Question: I wanna create permission screen like playstore permission screen. I get permission string from apk AndroidManifest but I wanna show category in which permission it fall and description of the permission. Could someone help me how can I get the category and description for each '<uses-permission'> in manifest
Please refer below image

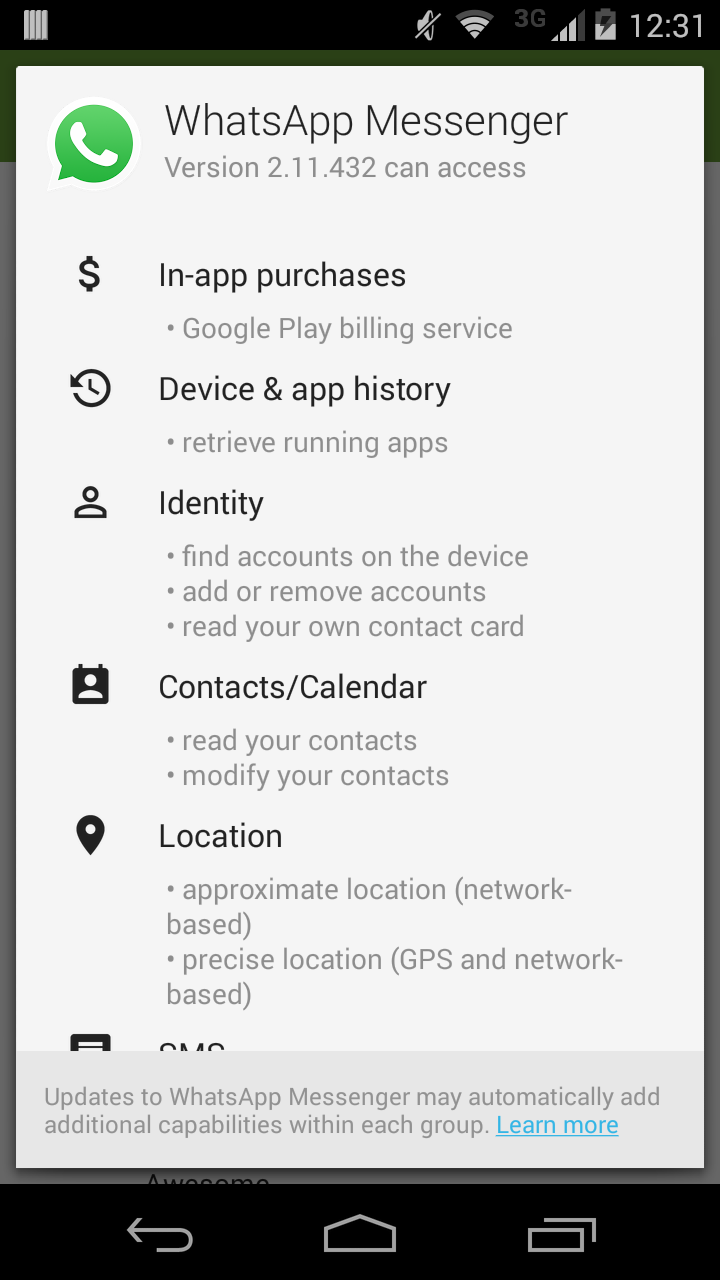
Answer: I can get 'PermissionInfo' from 'packageManager' and by 'permissionInfo' I can get label and label of 'permissionGroup'
'''
PermissionInfo permissionInfo = getPackageManager().getPermissionInfo("android.permission.WAKE_LOCK", 0);
PermissionGroupInfo groupInfo = pM.getPermissionGroupInfo(permissionInfo.group, 0);
'''